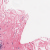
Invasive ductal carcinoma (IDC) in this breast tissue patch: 0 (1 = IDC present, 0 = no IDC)